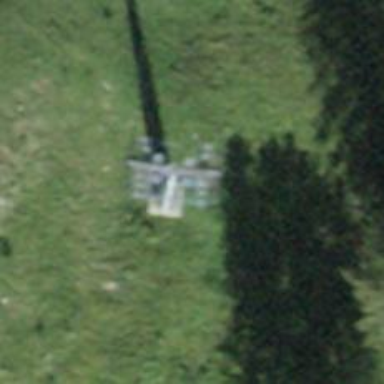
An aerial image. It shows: Chair lift captured from aerial perspective.